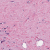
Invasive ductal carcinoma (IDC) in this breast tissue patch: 1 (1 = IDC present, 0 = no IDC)